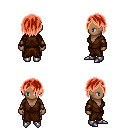
a pixel art fantasy rpg character, female body template, human, dark skin, brown robe, metal pants, red bangs hairstyle, leather bracers, metal boots, four views (front, back, left, right), 2x2 character sprite sheet, small pixel art, hard edges, no anti-aliasing